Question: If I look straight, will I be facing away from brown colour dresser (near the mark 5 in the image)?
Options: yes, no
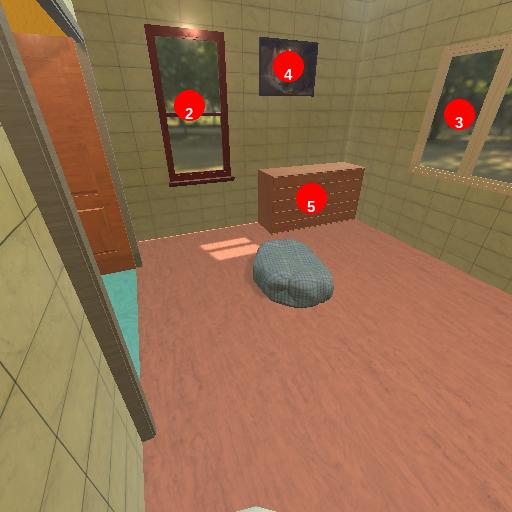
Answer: yes